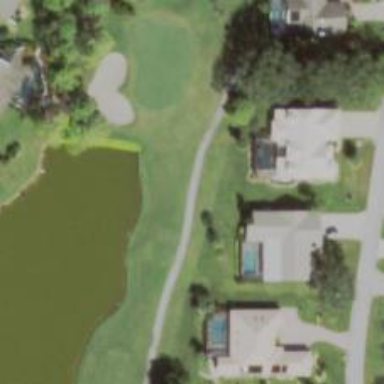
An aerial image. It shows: Service road designated as golf cart path.